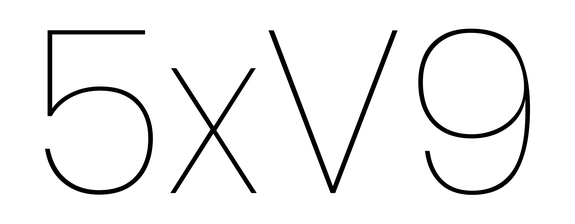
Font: Poppins-Thin